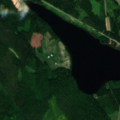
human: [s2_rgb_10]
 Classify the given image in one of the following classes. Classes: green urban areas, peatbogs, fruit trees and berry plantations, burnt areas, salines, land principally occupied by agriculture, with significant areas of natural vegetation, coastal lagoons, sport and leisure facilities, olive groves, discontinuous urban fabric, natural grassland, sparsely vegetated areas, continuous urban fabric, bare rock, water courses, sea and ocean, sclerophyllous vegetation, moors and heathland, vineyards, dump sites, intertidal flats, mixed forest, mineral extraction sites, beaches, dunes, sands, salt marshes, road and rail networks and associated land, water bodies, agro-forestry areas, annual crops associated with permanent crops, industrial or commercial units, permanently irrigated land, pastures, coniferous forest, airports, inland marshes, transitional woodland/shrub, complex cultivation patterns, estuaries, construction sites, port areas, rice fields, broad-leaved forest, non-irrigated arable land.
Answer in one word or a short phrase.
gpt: coniferous forest, mixed forest, water bodies